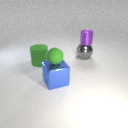
large green rubber cylinder to the left of large blue metal cube